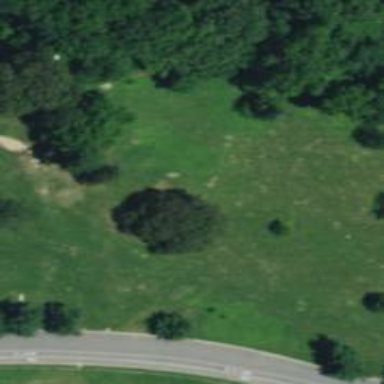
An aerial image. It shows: Disc golf hole.